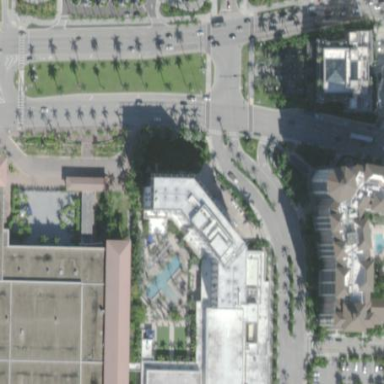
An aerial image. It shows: Hotel building.